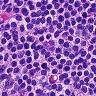
Metastatic tissue present: no